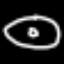
Label: donut